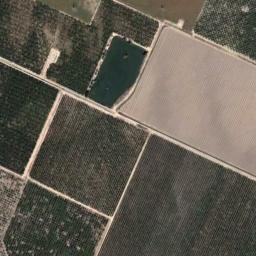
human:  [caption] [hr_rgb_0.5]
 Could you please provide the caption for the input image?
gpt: There are many roads of different lengths in rectangular farmlands .

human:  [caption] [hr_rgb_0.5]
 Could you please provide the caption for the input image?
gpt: Seven or eight neatly arranged green, Brown and khaki mixed rectangular farmlands of different sizes .

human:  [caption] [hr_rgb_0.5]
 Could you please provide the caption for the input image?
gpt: There are some deep green and bare rectangular farmland .

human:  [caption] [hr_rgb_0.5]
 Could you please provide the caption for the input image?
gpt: Several rectangular farmlands of different colors are on the ground and some paths go through the farmlands .

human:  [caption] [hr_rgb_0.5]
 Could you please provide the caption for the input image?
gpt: There are some green and brown rectangular farmlands .